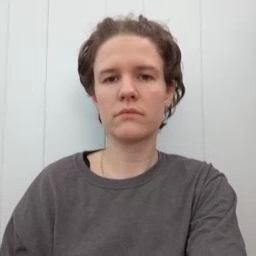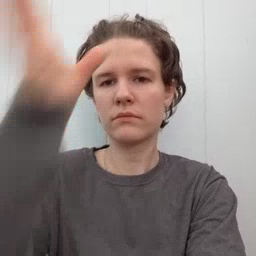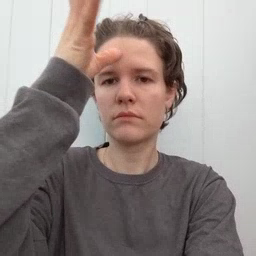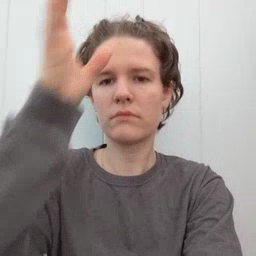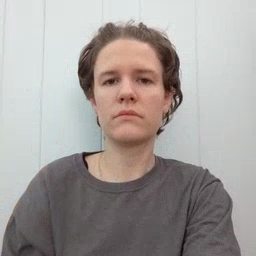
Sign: dad